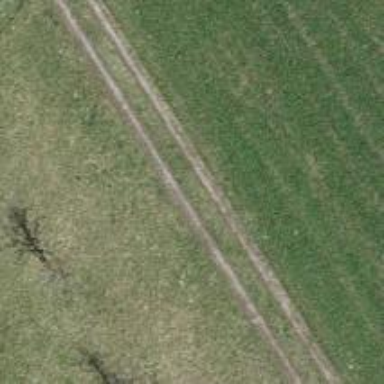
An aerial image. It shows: Unpaved path.